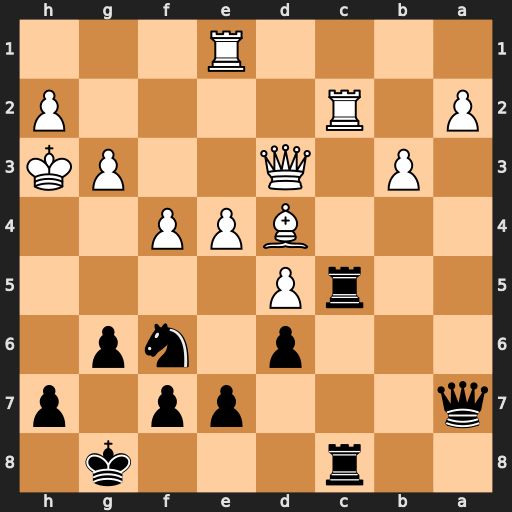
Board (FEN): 2r3k1/q3pp1p/3p1np1/2rP4/3BPP2/1P1Q2PK/P1R4P/4R3
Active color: b
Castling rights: -
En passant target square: -
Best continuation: Qd7+ Kg2 Rxc2+